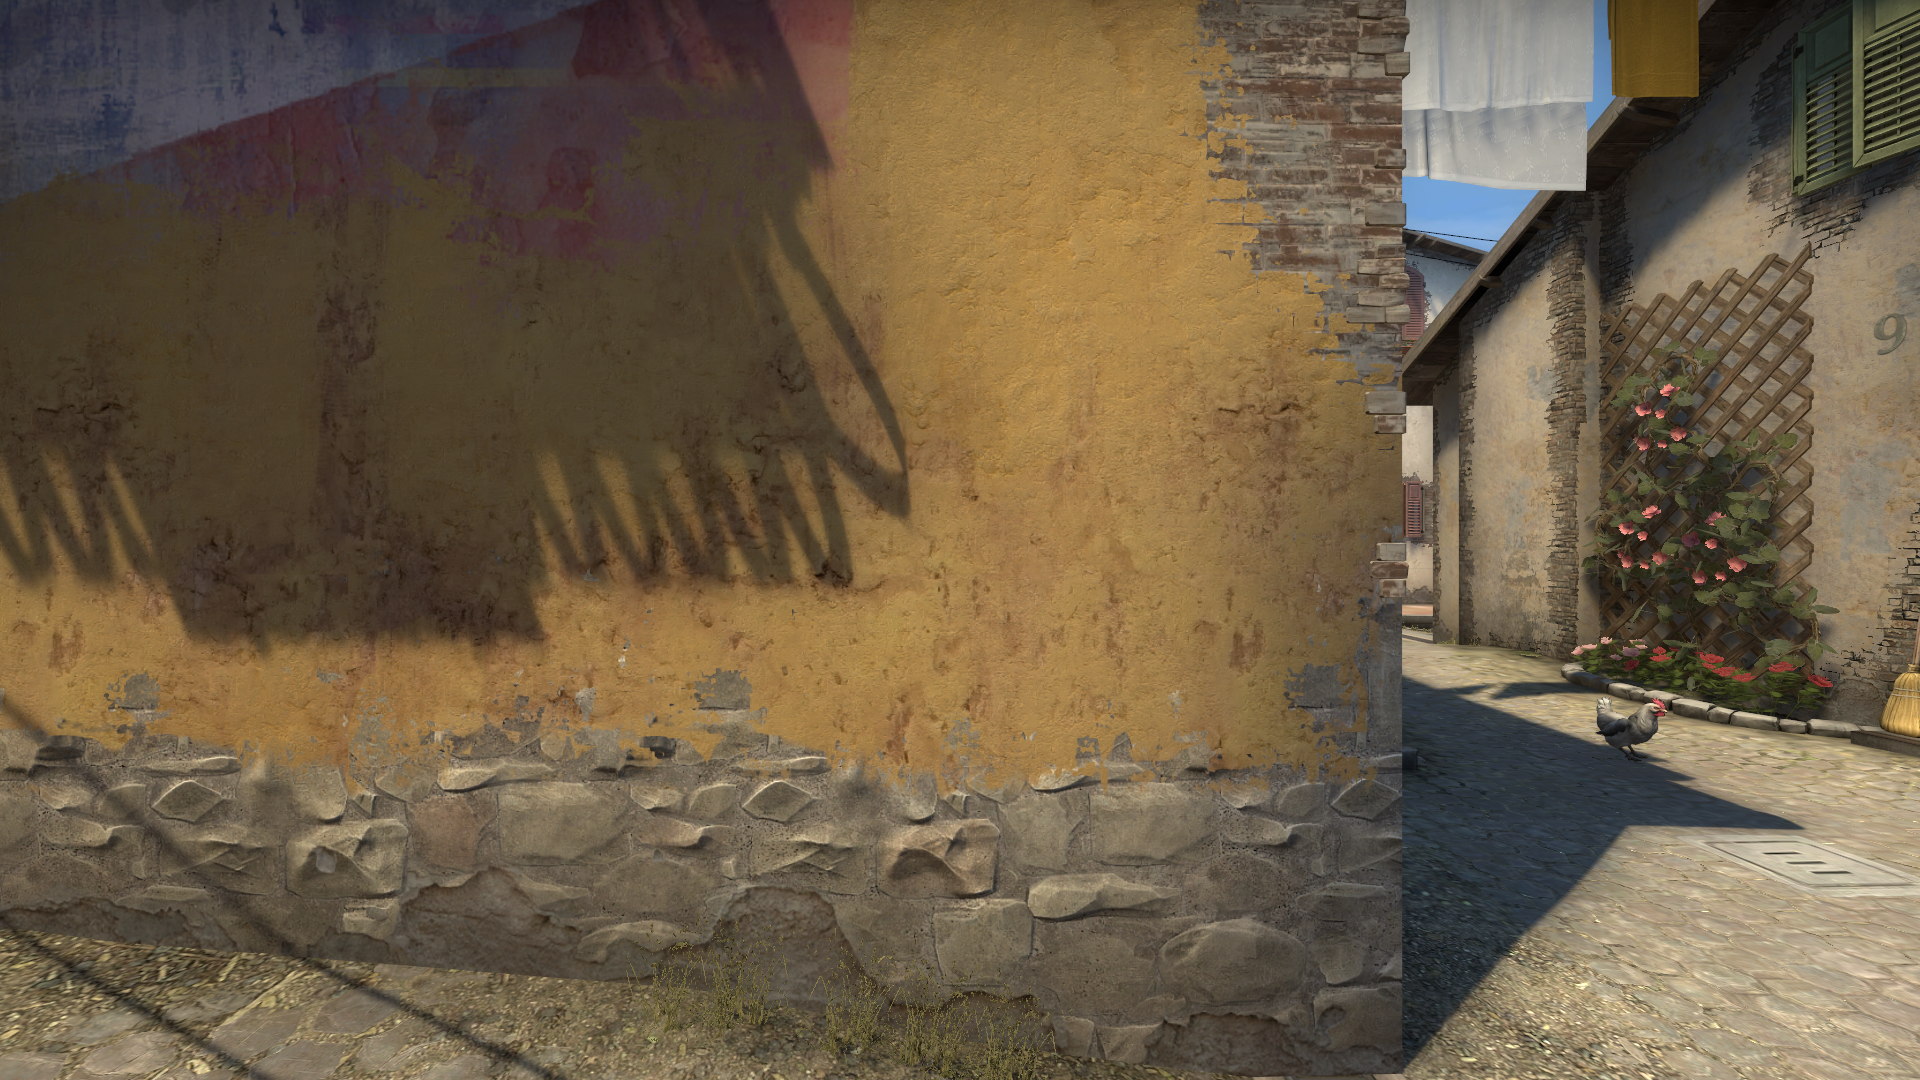
Map: de_inferno